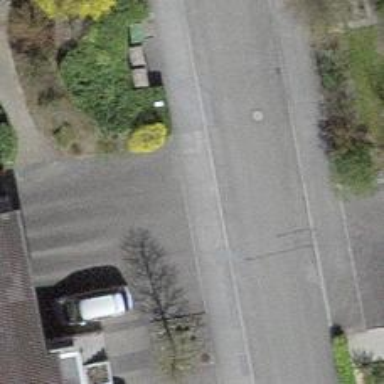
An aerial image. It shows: Kerb barrier.